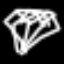
Label: diamond